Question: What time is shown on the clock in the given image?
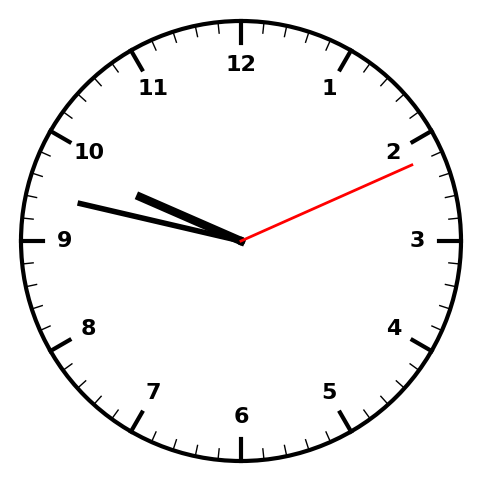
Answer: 09:47:11